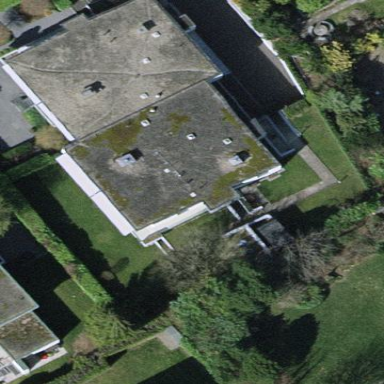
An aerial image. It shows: View of roof of building.